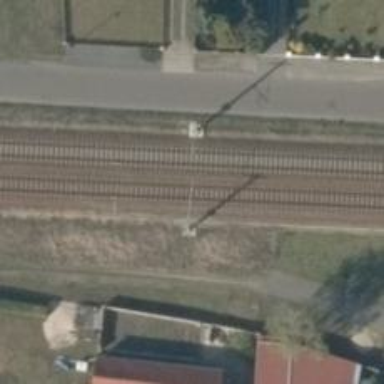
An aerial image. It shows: Milestone along the railway track with catenary mast.